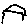
Label: house